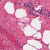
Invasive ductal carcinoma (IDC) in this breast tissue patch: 0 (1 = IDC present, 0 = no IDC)